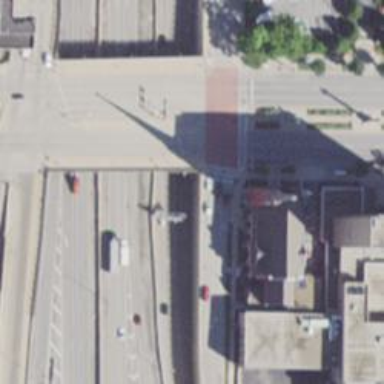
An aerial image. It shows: Primary highway with separate sidewalk.